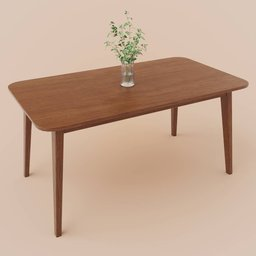
Label: furniture